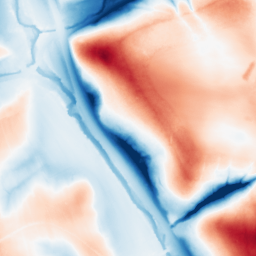
Category: trend_removal
Decomposition family: local_polynomial
Decomposition parameters: window_size: 101
degree: 2
Upsampling method: cubic_mitchell
Upsampling parameters: scale: 4
Upsampling scale: 4